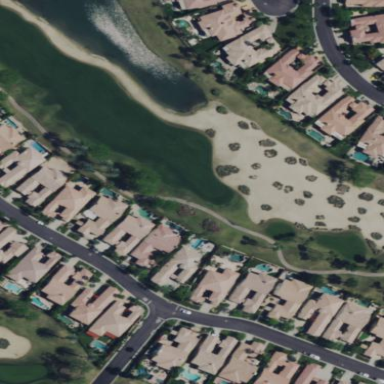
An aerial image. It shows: Golf bunker filled with sandy terrain.